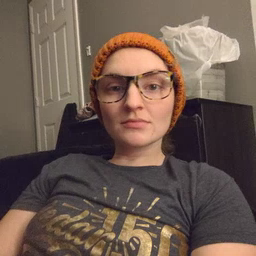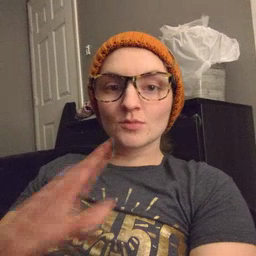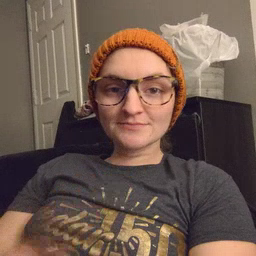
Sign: quiet